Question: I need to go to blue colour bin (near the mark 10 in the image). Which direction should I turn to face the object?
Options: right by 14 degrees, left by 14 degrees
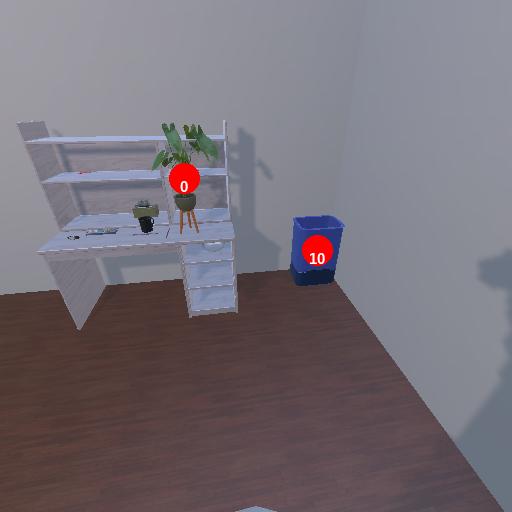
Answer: right by 14 degrees